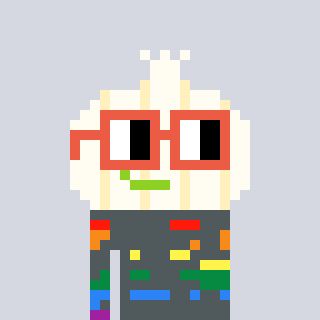
a pixel art character with square orange glasses, a garlic-shaped head and a peachy-colored body on a cool background